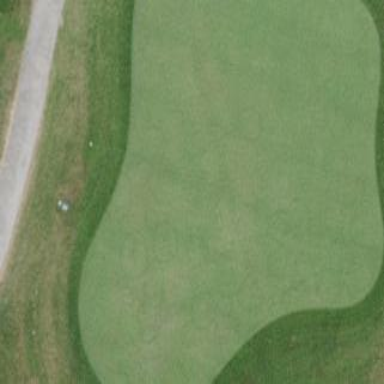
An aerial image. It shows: Green golf area with grass land use.